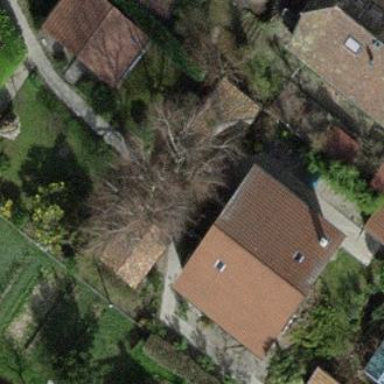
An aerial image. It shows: Garden surrounded by fence.